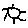
Label: sun